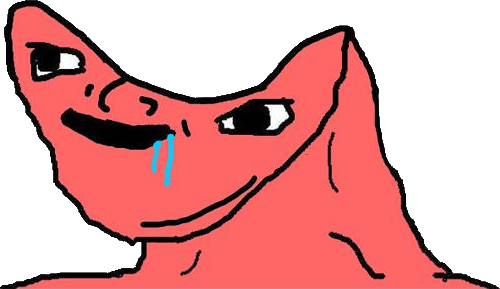
Label: 5_Brainlet